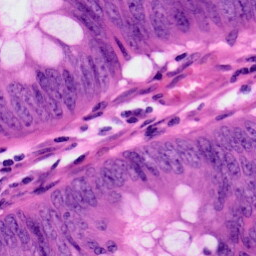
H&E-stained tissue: Colon